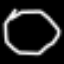
Label: octagon